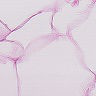
Metastatic tissue present: no